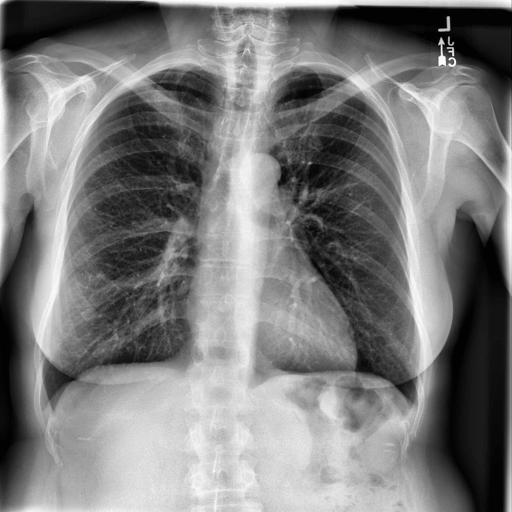
Finding: NORMAL